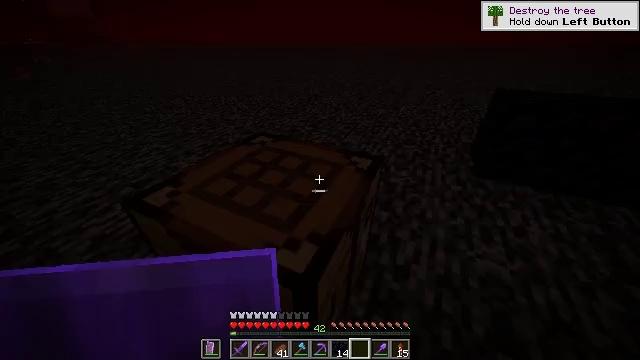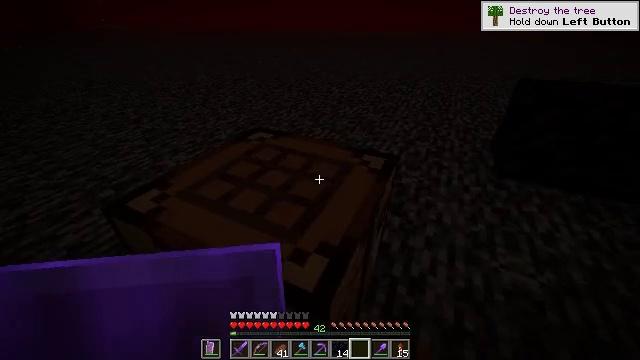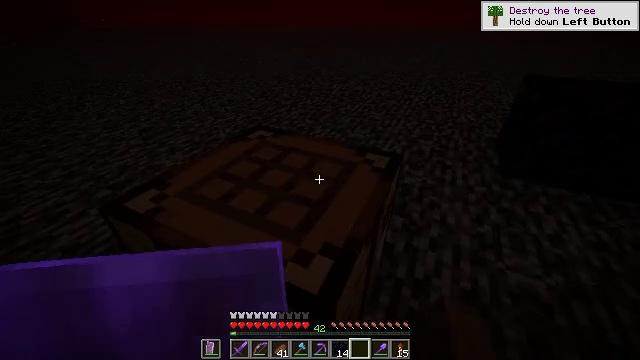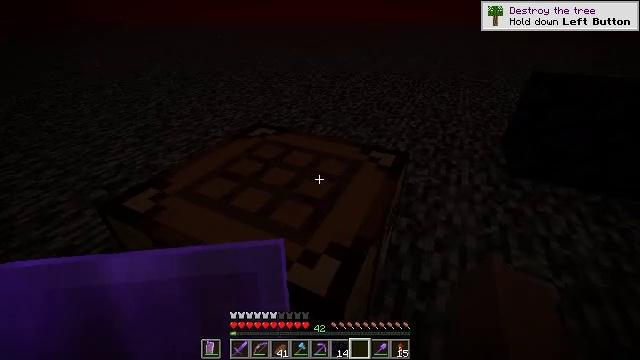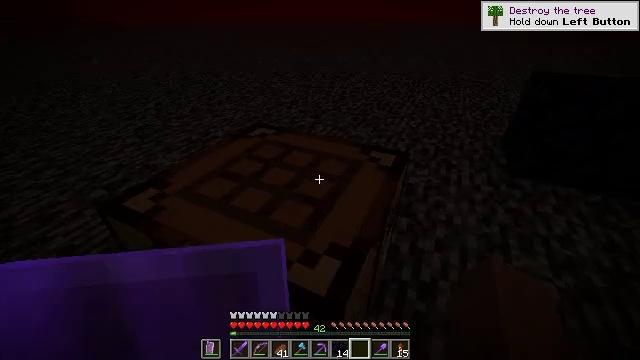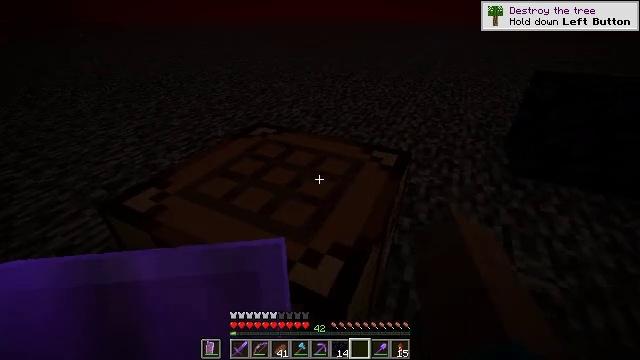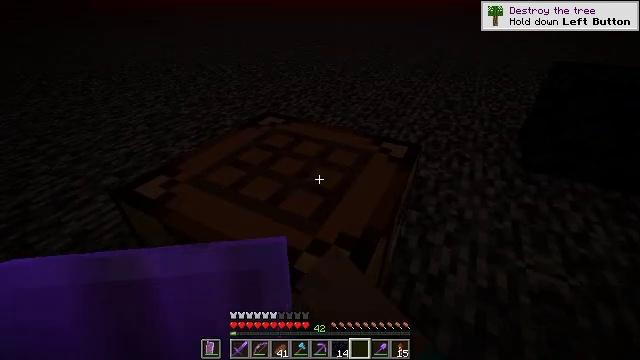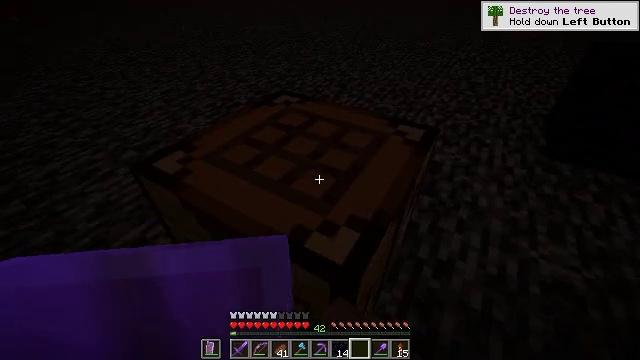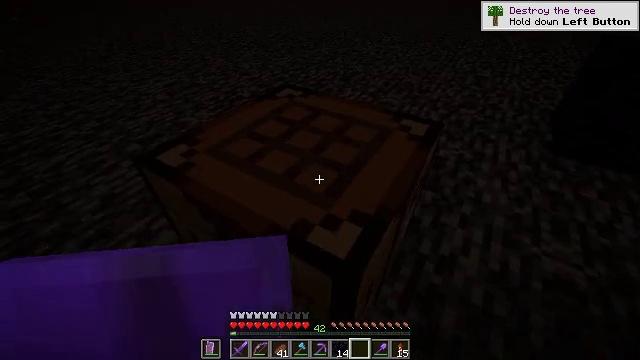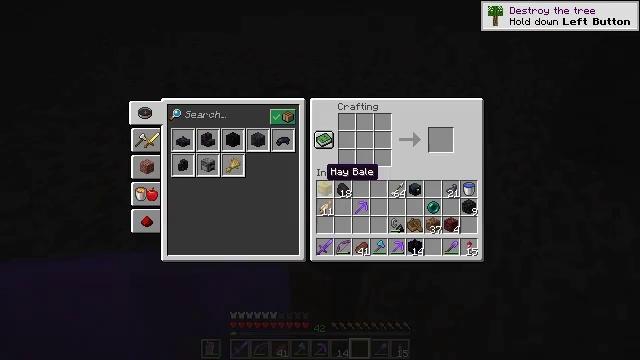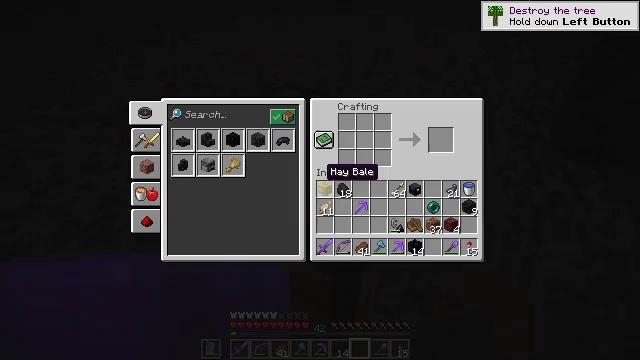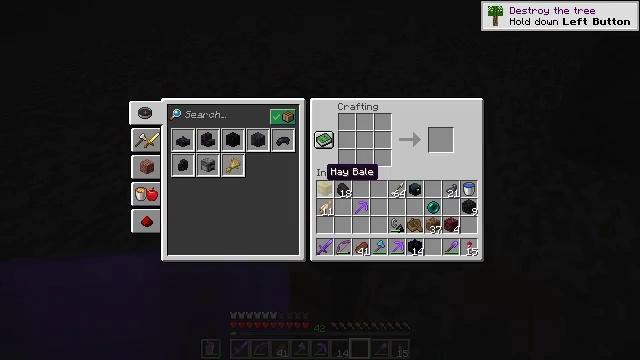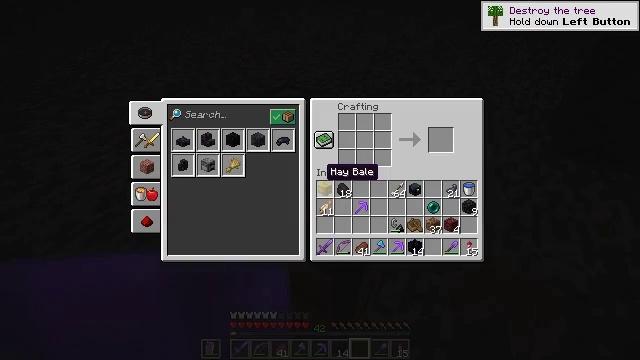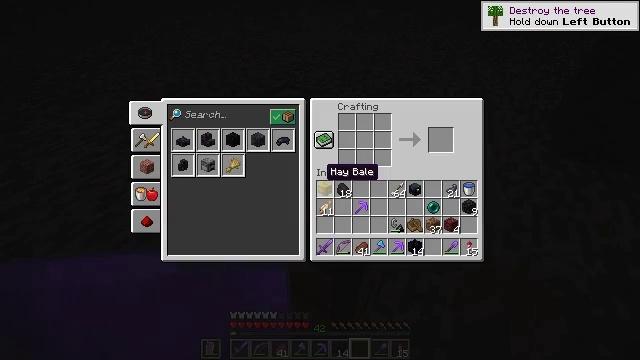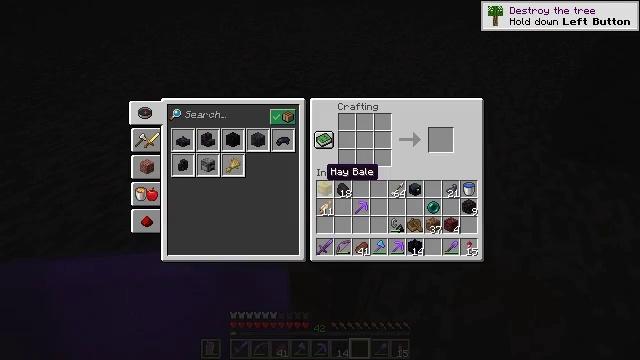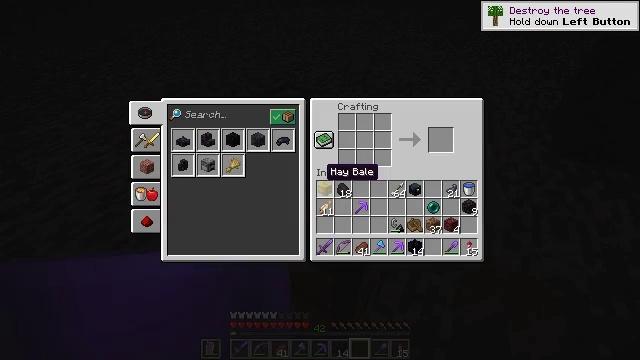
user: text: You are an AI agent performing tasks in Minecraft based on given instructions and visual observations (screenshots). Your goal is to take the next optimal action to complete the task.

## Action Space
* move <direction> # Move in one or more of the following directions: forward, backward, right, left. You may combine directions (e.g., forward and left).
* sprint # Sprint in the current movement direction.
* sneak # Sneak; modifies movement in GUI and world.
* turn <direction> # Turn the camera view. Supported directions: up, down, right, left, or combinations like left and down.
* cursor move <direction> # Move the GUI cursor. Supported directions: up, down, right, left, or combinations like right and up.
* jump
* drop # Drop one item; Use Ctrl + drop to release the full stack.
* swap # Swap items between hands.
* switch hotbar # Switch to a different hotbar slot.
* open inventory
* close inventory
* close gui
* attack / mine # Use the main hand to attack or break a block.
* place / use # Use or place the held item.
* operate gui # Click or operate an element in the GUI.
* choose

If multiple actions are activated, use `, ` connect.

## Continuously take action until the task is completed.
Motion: motion action
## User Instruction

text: craft item blackstone slab
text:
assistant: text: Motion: no_op
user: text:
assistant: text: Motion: no_op
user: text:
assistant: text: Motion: no_op
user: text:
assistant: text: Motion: use / place
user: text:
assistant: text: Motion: use / place
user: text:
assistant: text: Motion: turn left and down, use / place
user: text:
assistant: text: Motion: turn left and down, use / place
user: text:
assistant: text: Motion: turn down
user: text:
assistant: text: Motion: no_op
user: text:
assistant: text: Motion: no_op
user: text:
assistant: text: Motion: no_op
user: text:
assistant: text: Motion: no_op
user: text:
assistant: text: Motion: no_op
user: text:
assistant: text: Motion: no_op
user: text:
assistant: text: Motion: no_op
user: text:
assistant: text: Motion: no_op
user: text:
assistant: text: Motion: no_op
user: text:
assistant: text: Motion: turn left
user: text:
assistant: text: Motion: turn left
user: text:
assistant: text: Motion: turn left
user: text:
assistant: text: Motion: turn left
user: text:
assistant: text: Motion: turn left
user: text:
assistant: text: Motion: no_op
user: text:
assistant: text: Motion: no_op
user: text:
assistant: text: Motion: no_op
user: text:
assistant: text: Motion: no_op
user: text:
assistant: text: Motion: no_op
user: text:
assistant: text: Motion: no_op
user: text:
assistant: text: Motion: no_op
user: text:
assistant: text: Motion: no_op